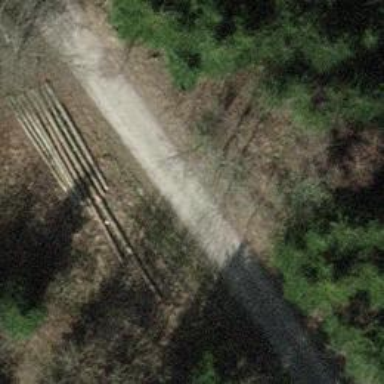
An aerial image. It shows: Gravel track with grade2 tracktype.